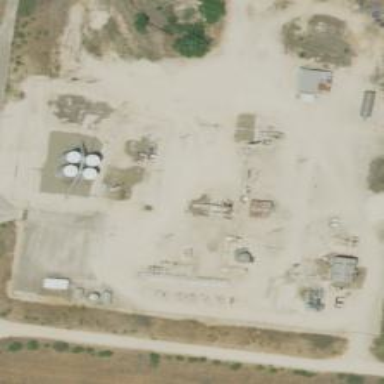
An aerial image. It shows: Industrial area dedicated to gas activities. Field gathering substation is present in the vicinity.